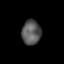
Tissue: lung
Cell type: Others
Senescence score: 0.2189
Nuclear area (px): 465
Mean DAPI intensity: 88.48